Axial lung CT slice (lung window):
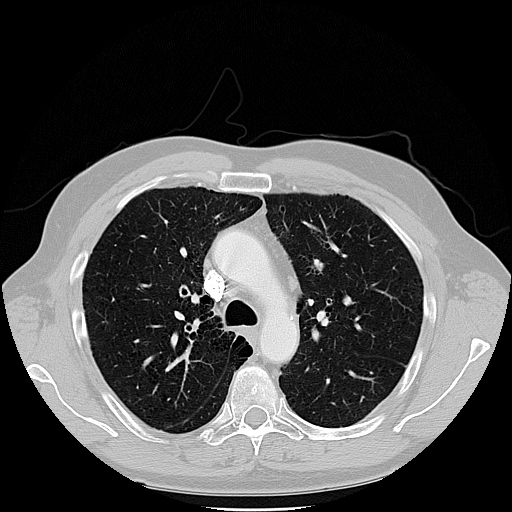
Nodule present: no